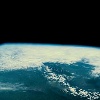
Label: cloud